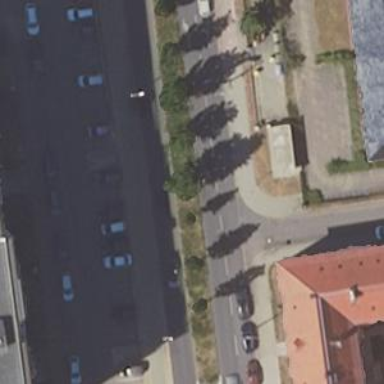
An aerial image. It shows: Residential road with asphalt surface. Perpendicular parking lane on the left side.